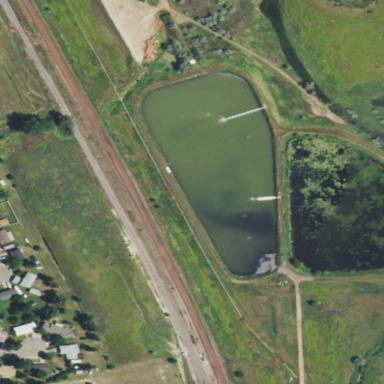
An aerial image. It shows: Reservoir used for sewage.